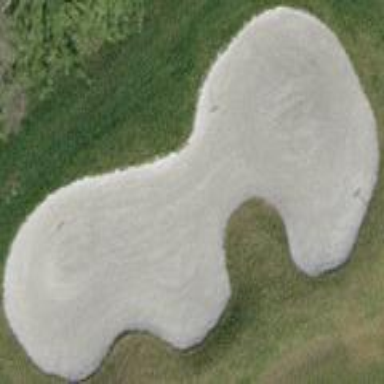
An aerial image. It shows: Golf bunker filled with sandy terrain.